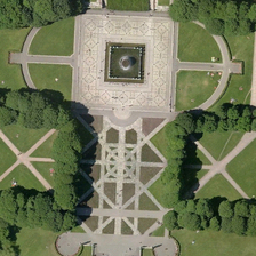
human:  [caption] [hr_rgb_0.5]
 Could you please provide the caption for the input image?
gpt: It's a nice area with rows of trees planted here.

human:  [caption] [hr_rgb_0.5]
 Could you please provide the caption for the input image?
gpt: This is a beautiful square with a row of trees.

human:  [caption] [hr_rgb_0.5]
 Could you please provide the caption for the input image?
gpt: This is a beautiful square, where rows of trees are planted.

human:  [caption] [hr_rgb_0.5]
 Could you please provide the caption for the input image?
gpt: It is beautiful squre with trees lined trees planted here.

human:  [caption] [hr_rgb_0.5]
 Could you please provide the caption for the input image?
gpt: It's a beautiful squre with rows of trees planted here.